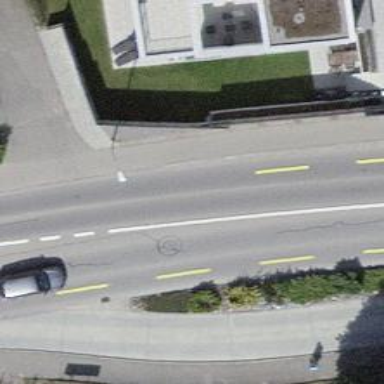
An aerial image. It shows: Primary highway with asphalt surface and designated cycle lane.